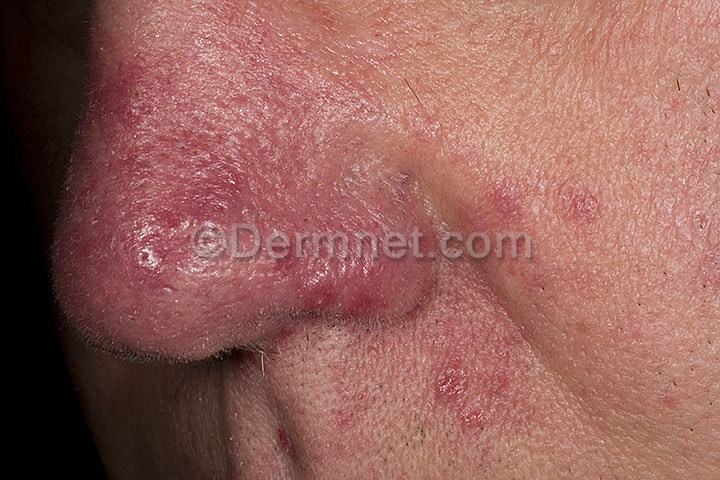
Disease: Acne and Rosacea Photos